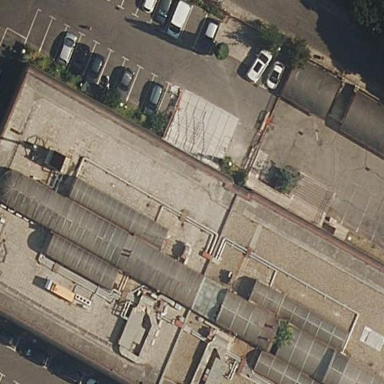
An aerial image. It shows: Commercial building.